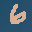
Label: 6